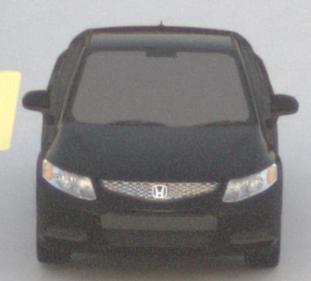
Make: Honda
Model: Civic Limousine 1.8
Detailed model: Civic (IX) Limousine
Model produced from: 2014/05
Model produced until: 2017/06
Doors: 4
Color: black
Road condition: dry road
Daytime: sunrise or sunset
Contrast: low contrast